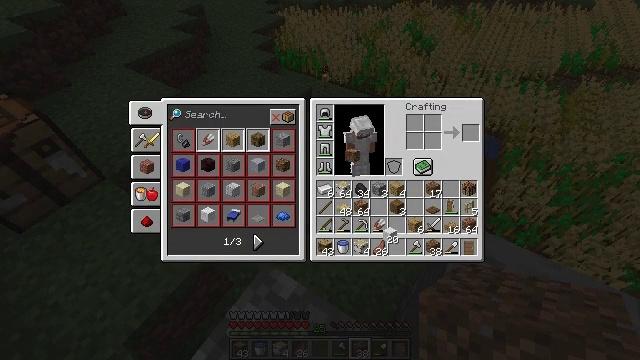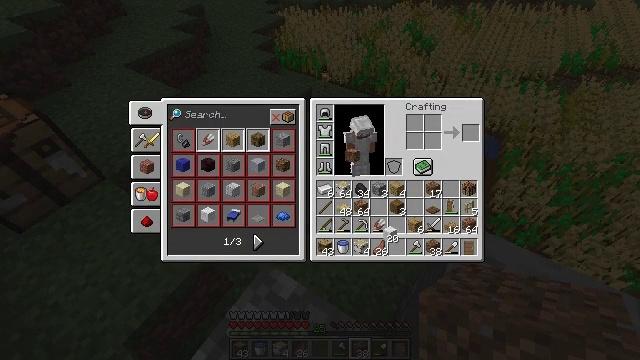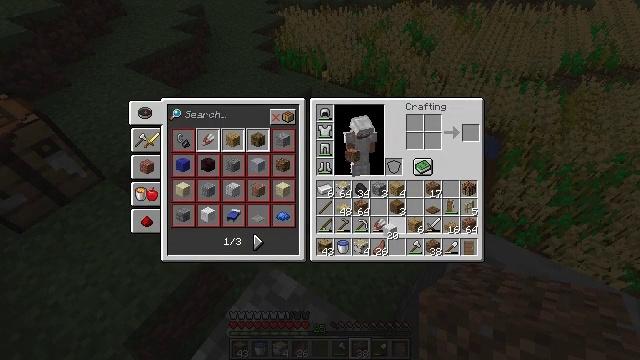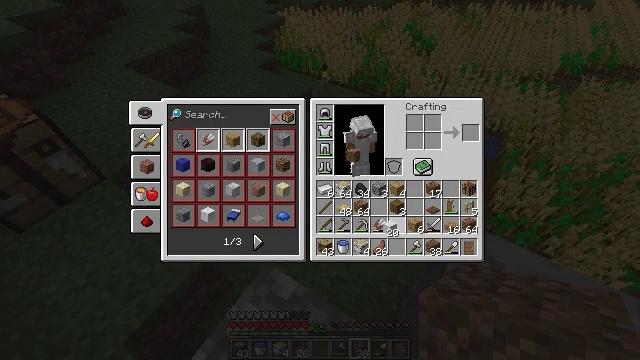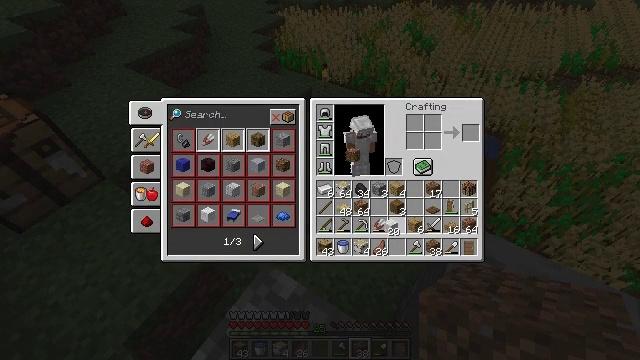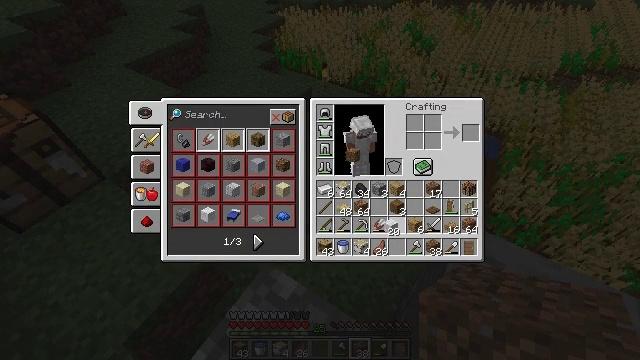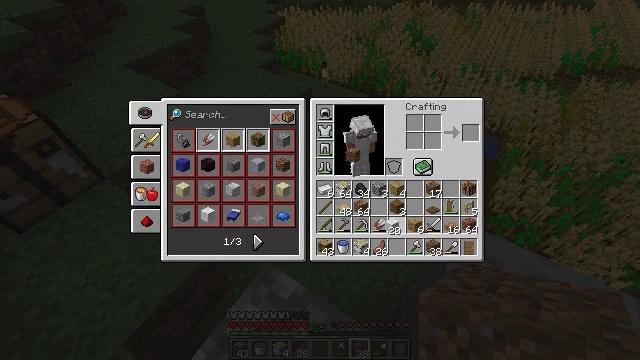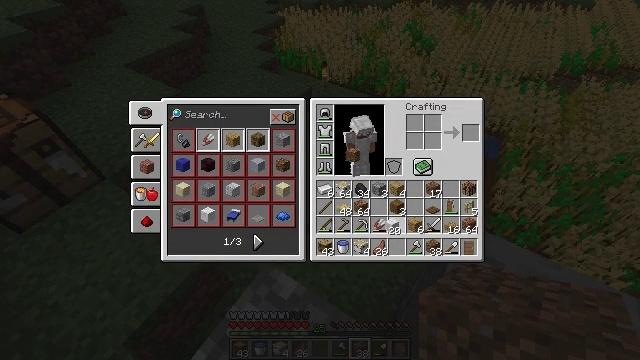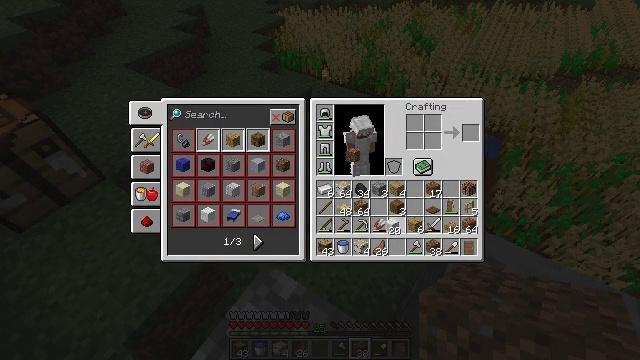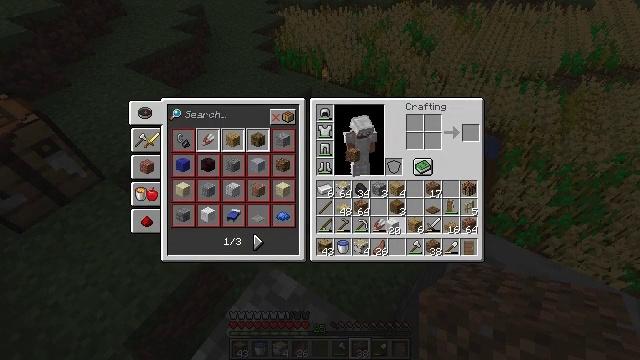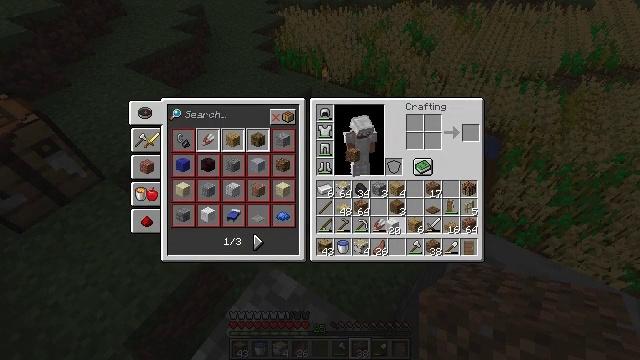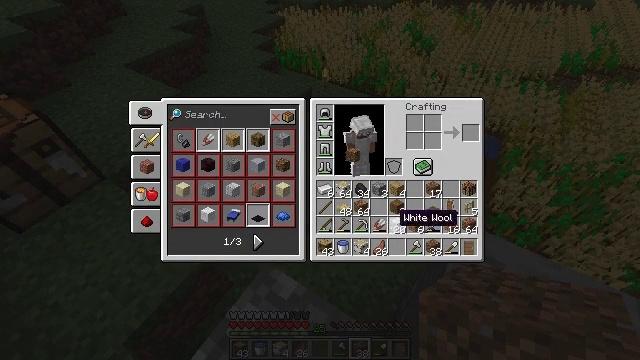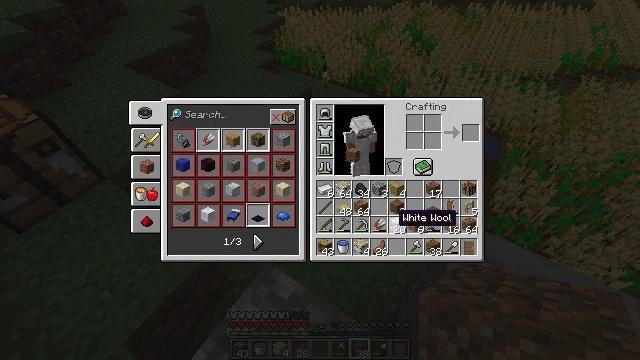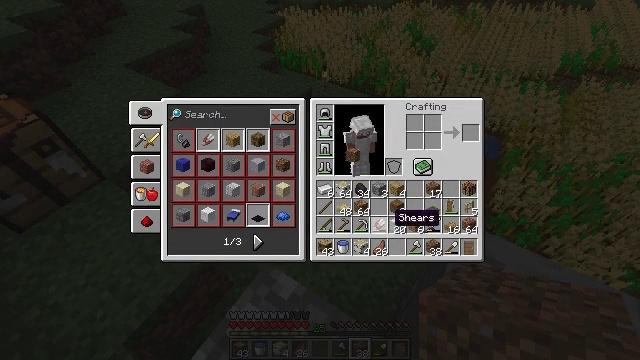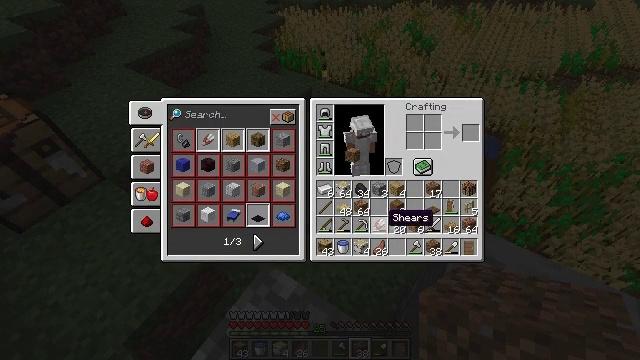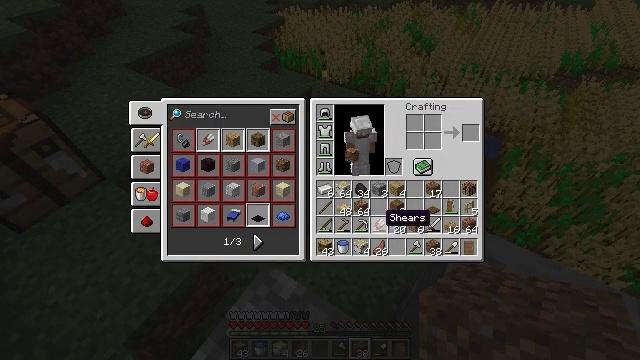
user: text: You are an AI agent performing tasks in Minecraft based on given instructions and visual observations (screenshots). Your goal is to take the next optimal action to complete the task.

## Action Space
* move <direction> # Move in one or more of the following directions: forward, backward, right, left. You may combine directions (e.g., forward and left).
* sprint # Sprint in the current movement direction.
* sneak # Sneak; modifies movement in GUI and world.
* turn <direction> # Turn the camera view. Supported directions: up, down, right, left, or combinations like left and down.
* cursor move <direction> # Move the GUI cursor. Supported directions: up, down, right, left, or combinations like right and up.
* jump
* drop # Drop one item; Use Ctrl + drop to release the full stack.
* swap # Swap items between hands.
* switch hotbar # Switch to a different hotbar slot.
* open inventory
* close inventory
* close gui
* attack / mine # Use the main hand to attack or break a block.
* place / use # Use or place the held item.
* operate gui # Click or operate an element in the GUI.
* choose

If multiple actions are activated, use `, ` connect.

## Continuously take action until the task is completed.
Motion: motion action
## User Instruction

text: Digging the cobblestone underground.
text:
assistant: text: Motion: no_op
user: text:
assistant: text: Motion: no_op
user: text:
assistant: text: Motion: no_op
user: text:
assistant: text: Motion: no_op
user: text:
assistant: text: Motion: no_op
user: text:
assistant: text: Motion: no_op
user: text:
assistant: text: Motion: no_op
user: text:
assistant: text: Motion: no_op
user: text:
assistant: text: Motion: operate gui
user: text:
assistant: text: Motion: operate gui
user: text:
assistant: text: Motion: no_op
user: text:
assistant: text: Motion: no_op
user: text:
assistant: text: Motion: no_op
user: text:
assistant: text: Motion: no_op
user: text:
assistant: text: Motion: no_op
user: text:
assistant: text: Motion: cursor move left
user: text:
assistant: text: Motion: cursor move left
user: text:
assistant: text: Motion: no_op
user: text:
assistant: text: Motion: no_op
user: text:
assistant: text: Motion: operate gui
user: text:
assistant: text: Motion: operate gui
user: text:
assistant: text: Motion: operate gui
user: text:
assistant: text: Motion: no_op
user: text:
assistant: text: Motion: cursor move right and down
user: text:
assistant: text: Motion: no_op
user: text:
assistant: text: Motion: no_op
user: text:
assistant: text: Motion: no_op
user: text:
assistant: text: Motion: no_op
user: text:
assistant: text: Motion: no_op
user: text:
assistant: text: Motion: operate gui